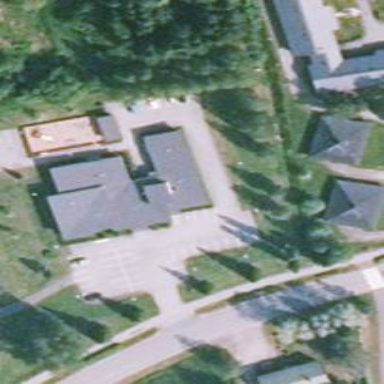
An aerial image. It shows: Community center building which serves as church hall.